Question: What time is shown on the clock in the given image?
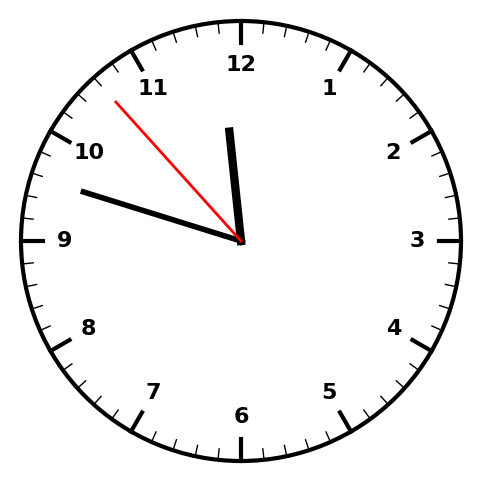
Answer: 11:47:53